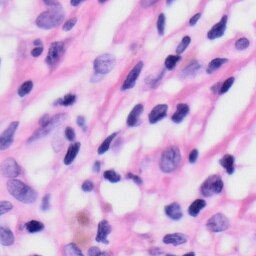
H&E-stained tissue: Skin